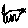
Label: cat